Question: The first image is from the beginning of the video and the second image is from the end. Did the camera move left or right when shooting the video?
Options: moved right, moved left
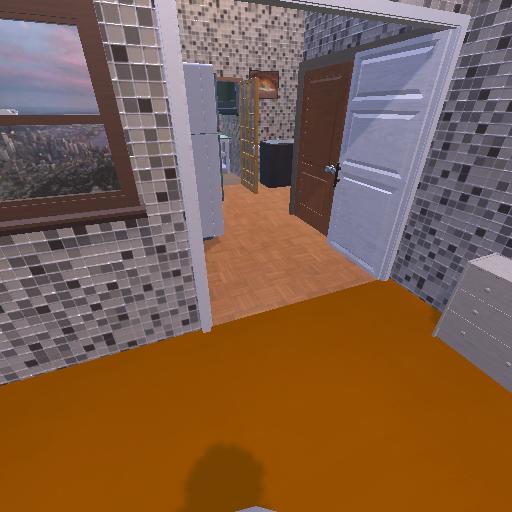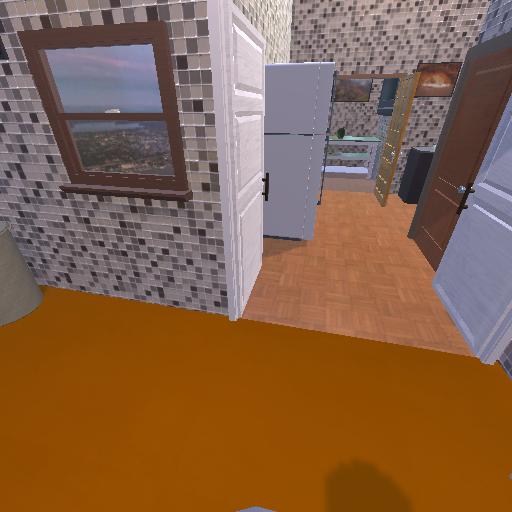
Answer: moved right